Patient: sex F, age 26
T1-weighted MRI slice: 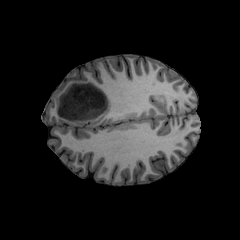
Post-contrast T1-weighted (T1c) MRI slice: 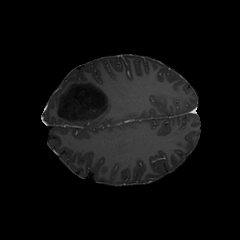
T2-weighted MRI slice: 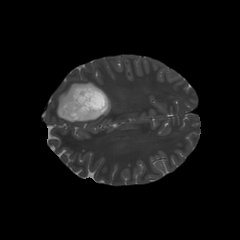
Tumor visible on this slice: yes
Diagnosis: Astrocytoma, IDH-mutant
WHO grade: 3